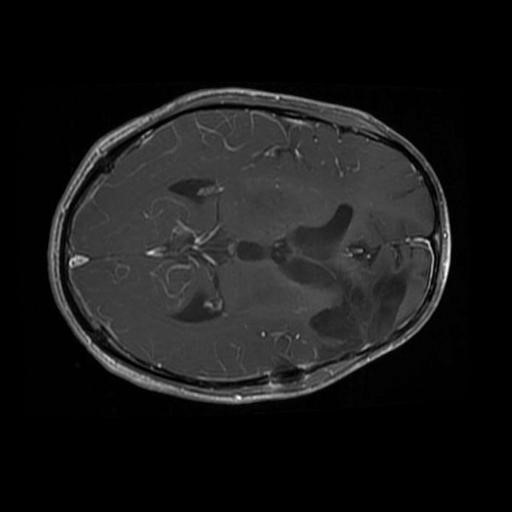
Label: brain_glioma